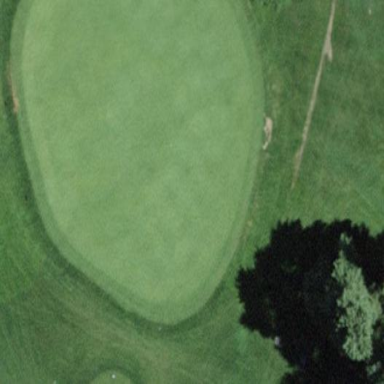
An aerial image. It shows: Green golf area with grass land use.